Interaction volume radius: 5 \u00c5
Interaction volume height: 15 \u00c5
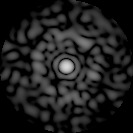
Disorder parameter: 0.8525